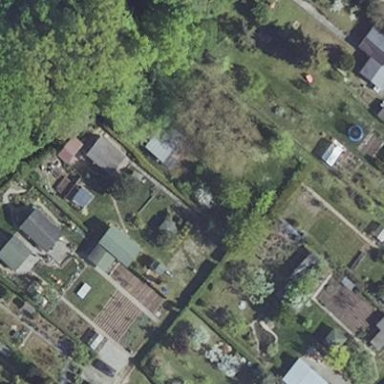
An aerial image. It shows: Allotments area.